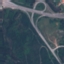
Label: Highway